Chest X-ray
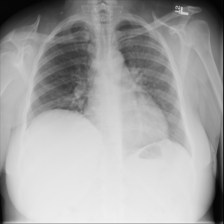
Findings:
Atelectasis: negative
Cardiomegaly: negative
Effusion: negative
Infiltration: negative
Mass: negative
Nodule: negative
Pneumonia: negative
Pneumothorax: negative
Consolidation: negative
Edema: negative
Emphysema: negative
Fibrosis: negative
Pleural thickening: negative
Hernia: negative